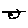
Label: hexagon